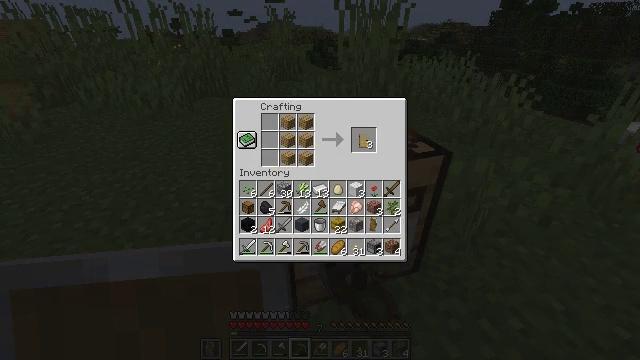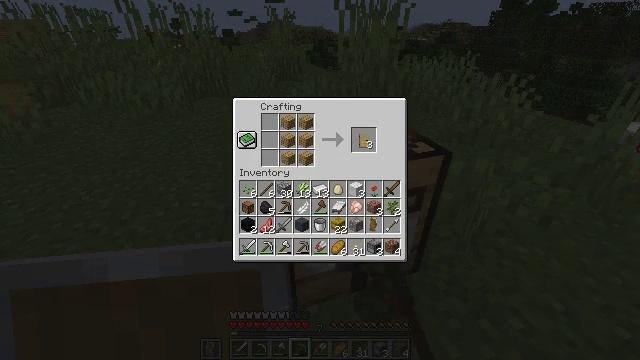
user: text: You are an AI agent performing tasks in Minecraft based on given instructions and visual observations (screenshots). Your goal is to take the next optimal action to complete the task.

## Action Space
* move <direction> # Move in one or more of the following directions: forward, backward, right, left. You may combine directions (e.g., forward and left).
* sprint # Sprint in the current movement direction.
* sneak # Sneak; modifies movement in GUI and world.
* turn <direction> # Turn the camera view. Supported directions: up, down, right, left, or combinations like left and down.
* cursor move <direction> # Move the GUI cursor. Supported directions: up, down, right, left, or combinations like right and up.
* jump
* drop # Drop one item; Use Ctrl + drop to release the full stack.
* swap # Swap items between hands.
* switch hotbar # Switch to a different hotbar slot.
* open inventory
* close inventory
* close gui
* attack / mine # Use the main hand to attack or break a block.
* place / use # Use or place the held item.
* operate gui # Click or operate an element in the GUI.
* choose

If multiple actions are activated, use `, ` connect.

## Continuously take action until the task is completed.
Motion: motion action
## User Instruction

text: Drop oak planks from the inventory.
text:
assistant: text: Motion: no_op
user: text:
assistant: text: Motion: no_op